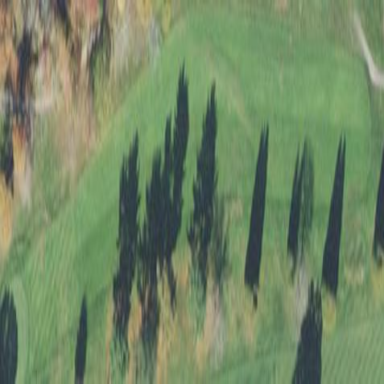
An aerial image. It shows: Grassy area designated as golf fairway.